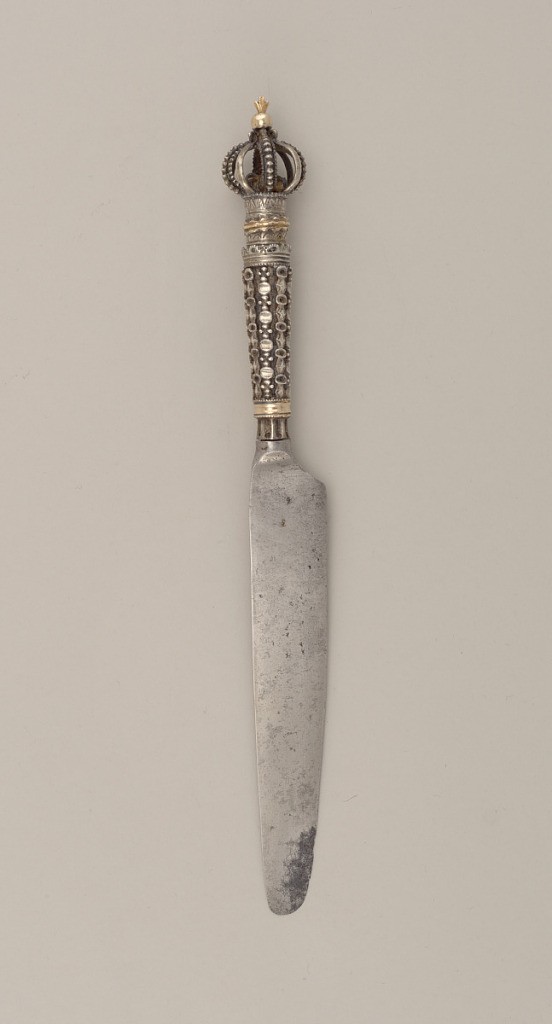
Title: Knife with Crown Topped Handle
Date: late 17th century
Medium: steel, silver, gold
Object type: knife
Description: Tapered straight-sided blade, plain bolster. Handle with fluted joint at blade, surmounted by gold band, raised quatre foil and circle bands arranged lengthwise, silver crown and gold facetted bands on dressed silver; end with hollow crown of eight bands, four beaded, topped with ball-shaped finial with fleur-de-lis in gold.